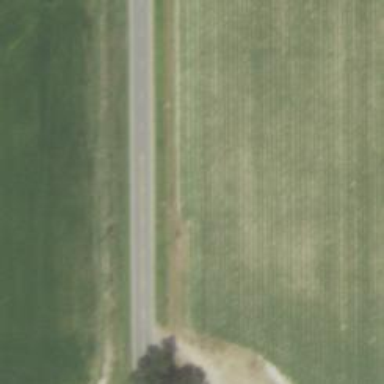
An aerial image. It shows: Asphalt road classified as tertiary.